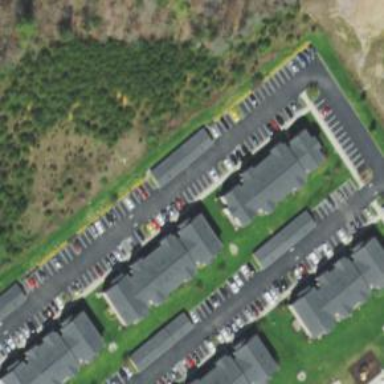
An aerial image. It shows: Parking space is available.